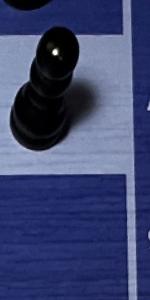
Label: Empty